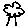
Label: tree